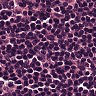
Metastatic tissue present: no